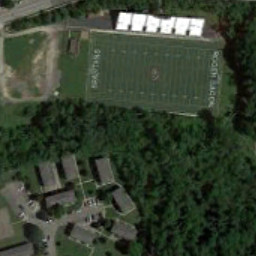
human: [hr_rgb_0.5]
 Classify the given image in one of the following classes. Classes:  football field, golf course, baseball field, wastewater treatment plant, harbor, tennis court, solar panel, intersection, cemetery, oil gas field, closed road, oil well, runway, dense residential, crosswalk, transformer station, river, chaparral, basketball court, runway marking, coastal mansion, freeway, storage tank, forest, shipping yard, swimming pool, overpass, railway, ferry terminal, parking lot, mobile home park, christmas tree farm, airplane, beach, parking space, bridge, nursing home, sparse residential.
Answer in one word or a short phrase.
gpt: football field